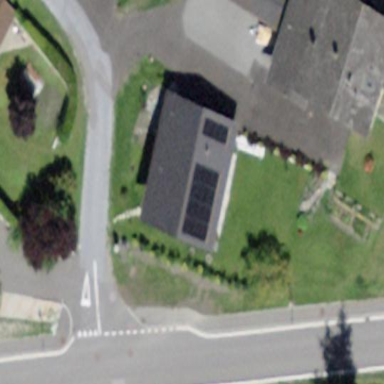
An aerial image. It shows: Simple and straightforward house.